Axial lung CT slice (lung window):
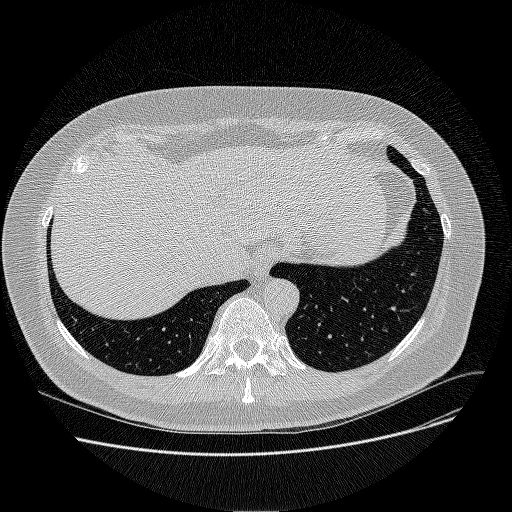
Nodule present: no